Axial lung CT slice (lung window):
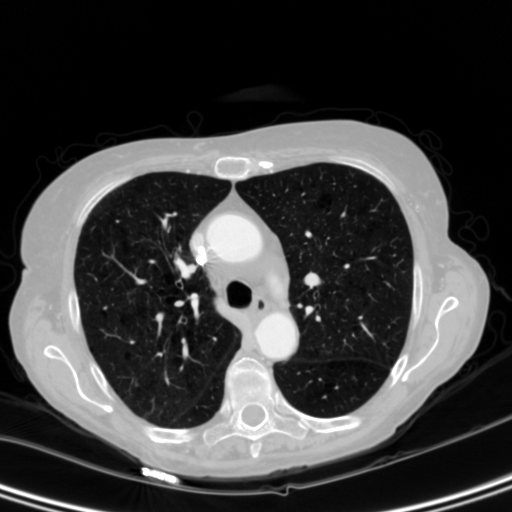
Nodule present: no